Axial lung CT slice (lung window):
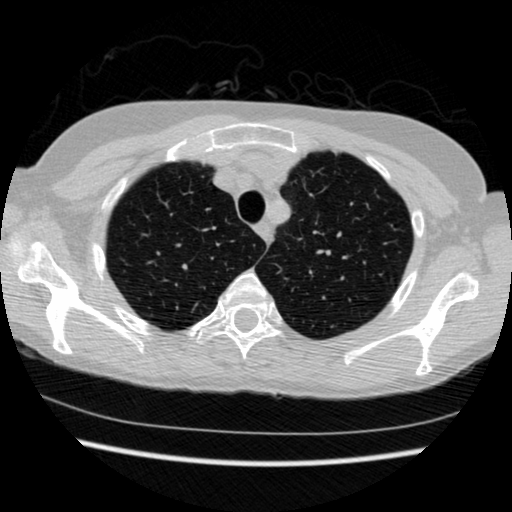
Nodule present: no